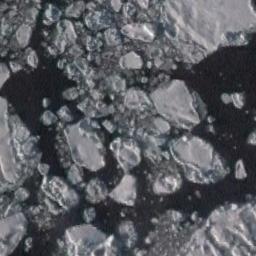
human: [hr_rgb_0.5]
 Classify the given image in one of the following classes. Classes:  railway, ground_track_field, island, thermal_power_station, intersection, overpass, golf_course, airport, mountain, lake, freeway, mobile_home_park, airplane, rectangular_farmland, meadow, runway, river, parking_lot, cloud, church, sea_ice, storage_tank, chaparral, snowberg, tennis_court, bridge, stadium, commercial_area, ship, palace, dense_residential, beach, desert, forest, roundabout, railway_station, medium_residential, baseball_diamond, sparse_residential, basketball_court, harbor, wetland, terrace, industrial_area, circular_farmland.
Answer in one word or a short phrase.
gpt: sea_ice